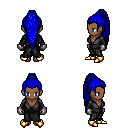
a pixel art fantasy rpg character, female body template, human, dark skin, gray robe, red pants, blue extra-long topknot hairstyle, metal gloves, gold boots, four views (front, back, left, right), 2x2 character sprite sheet, small pixel art, hard edges, no anti-aliasing